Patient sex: M
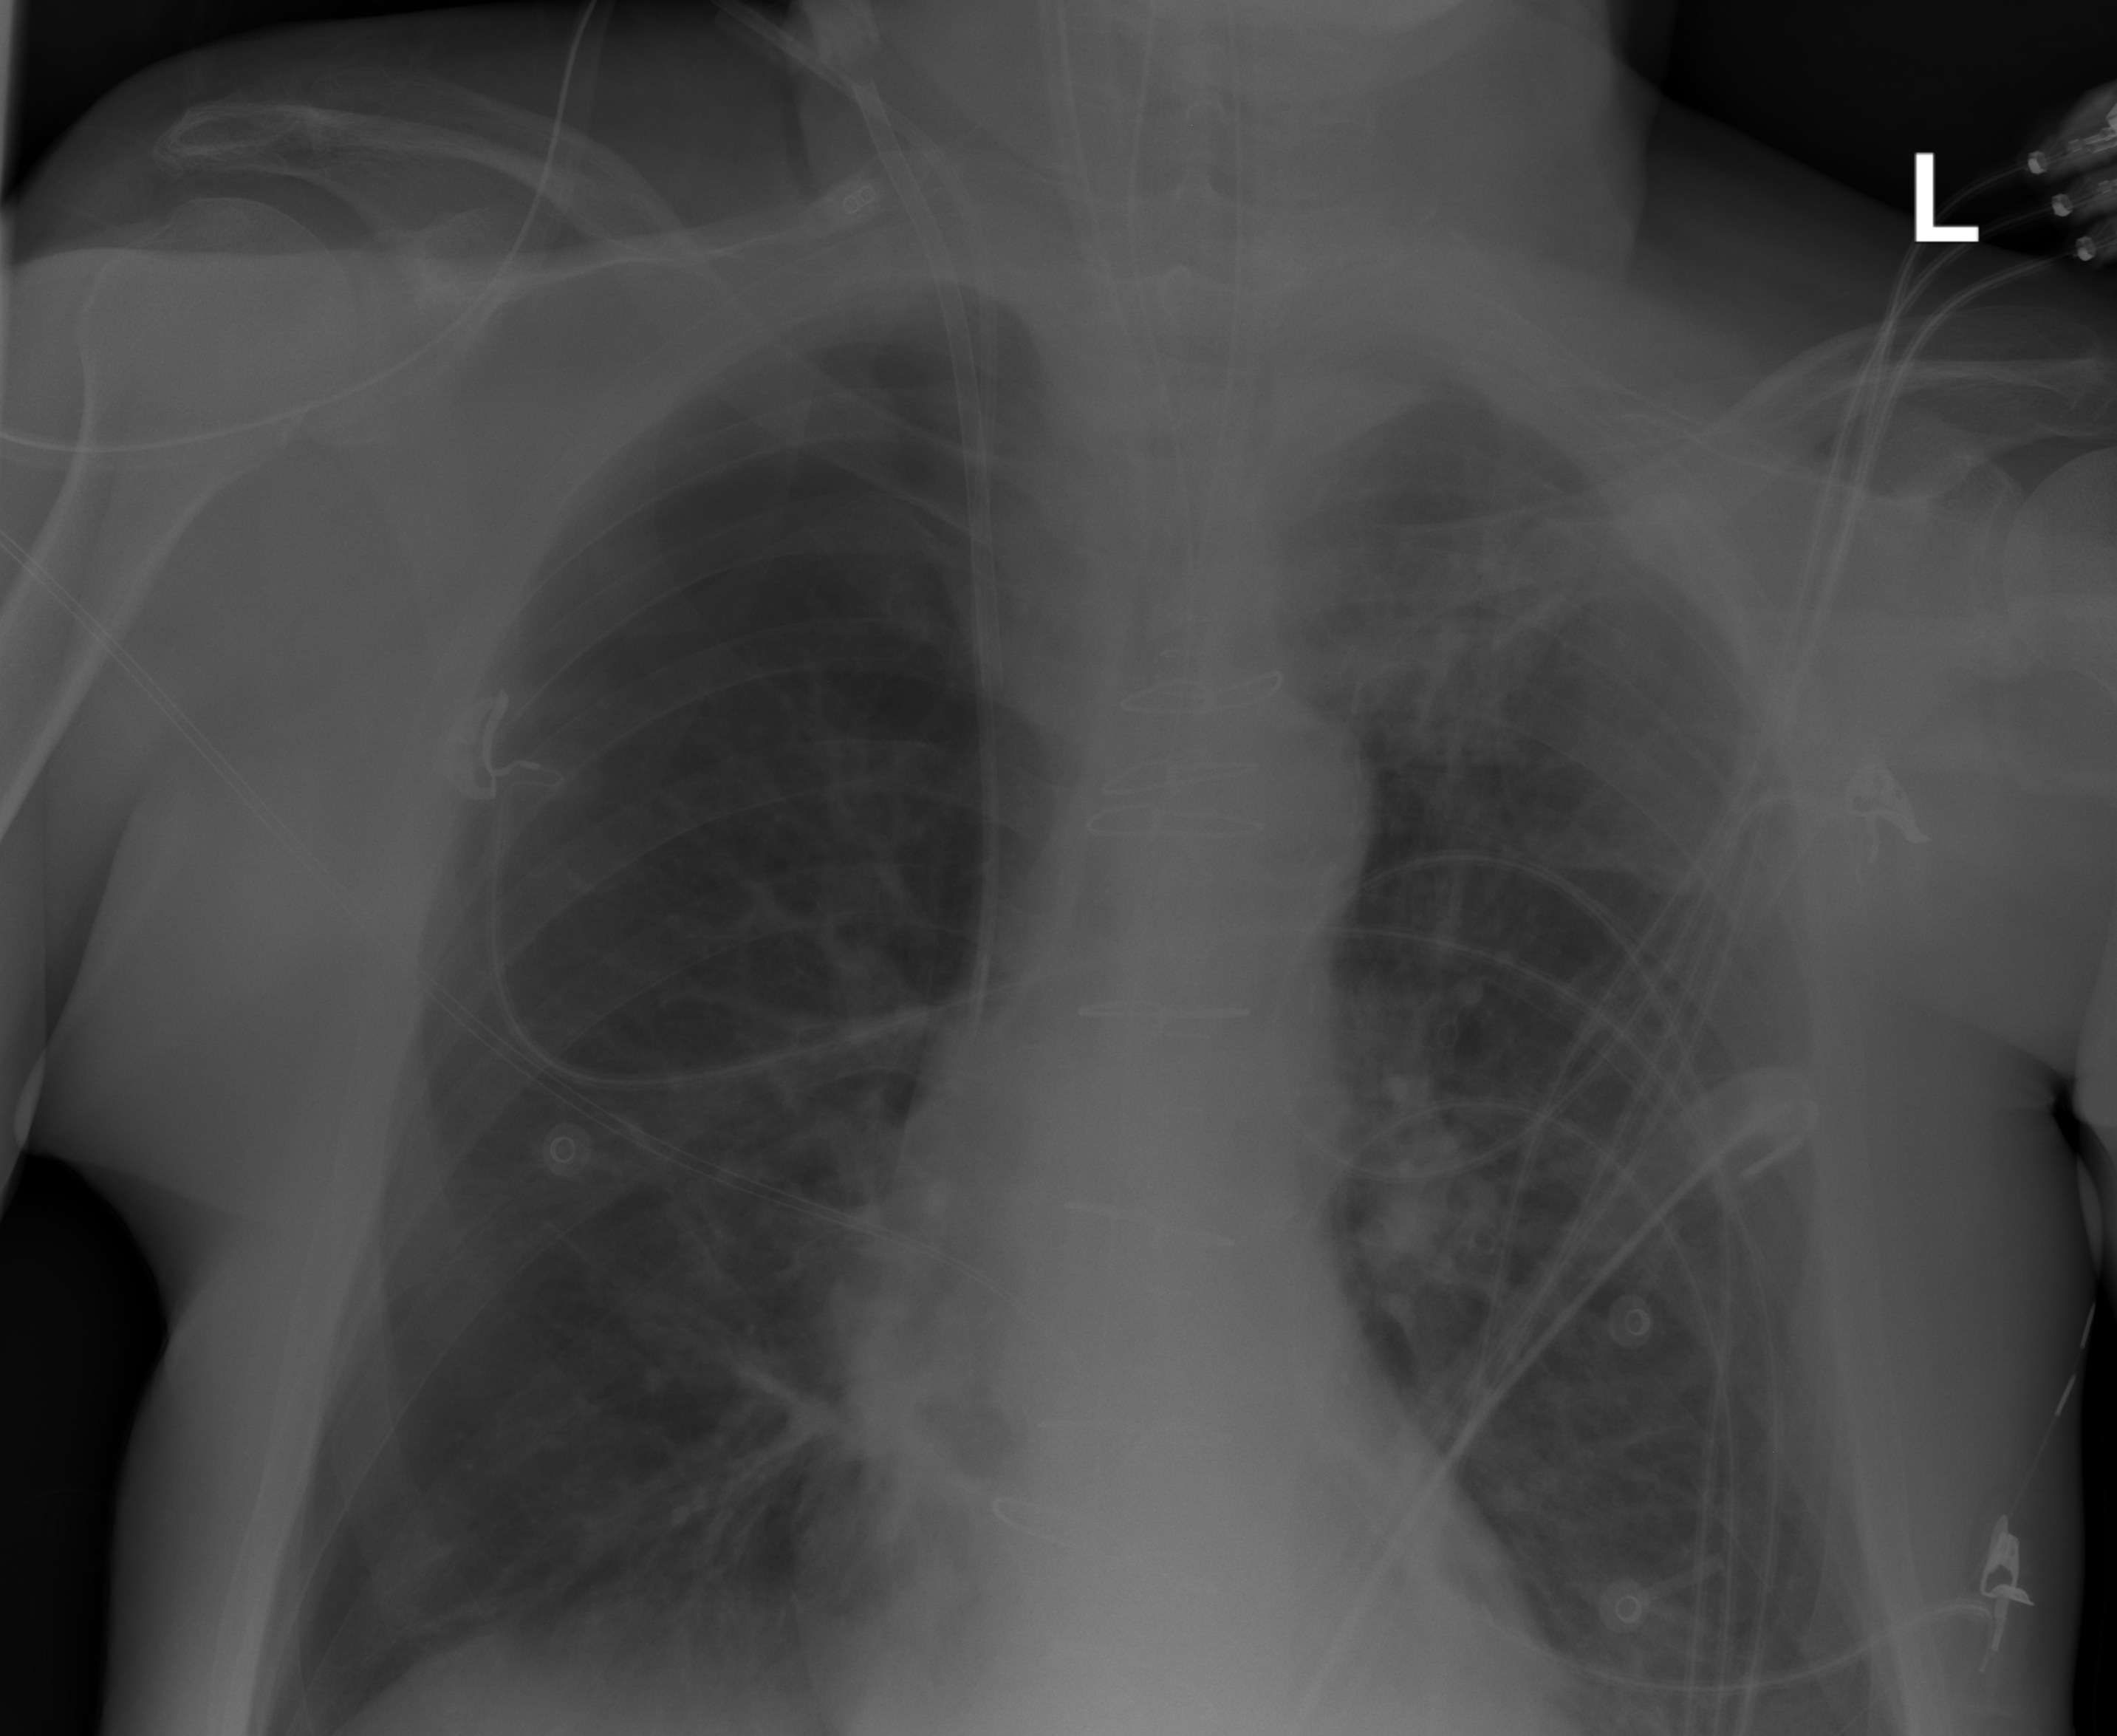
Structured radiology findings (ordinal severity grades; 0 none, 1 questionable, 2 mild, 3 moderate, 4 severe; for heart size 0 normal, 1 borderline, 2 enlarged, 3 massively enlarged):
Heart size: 0
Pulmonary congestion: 0
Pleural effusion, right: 0
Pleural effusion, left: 0
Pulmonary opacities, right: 0
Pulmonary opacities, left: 0
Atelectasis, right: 2
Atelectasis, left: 0